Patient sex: M
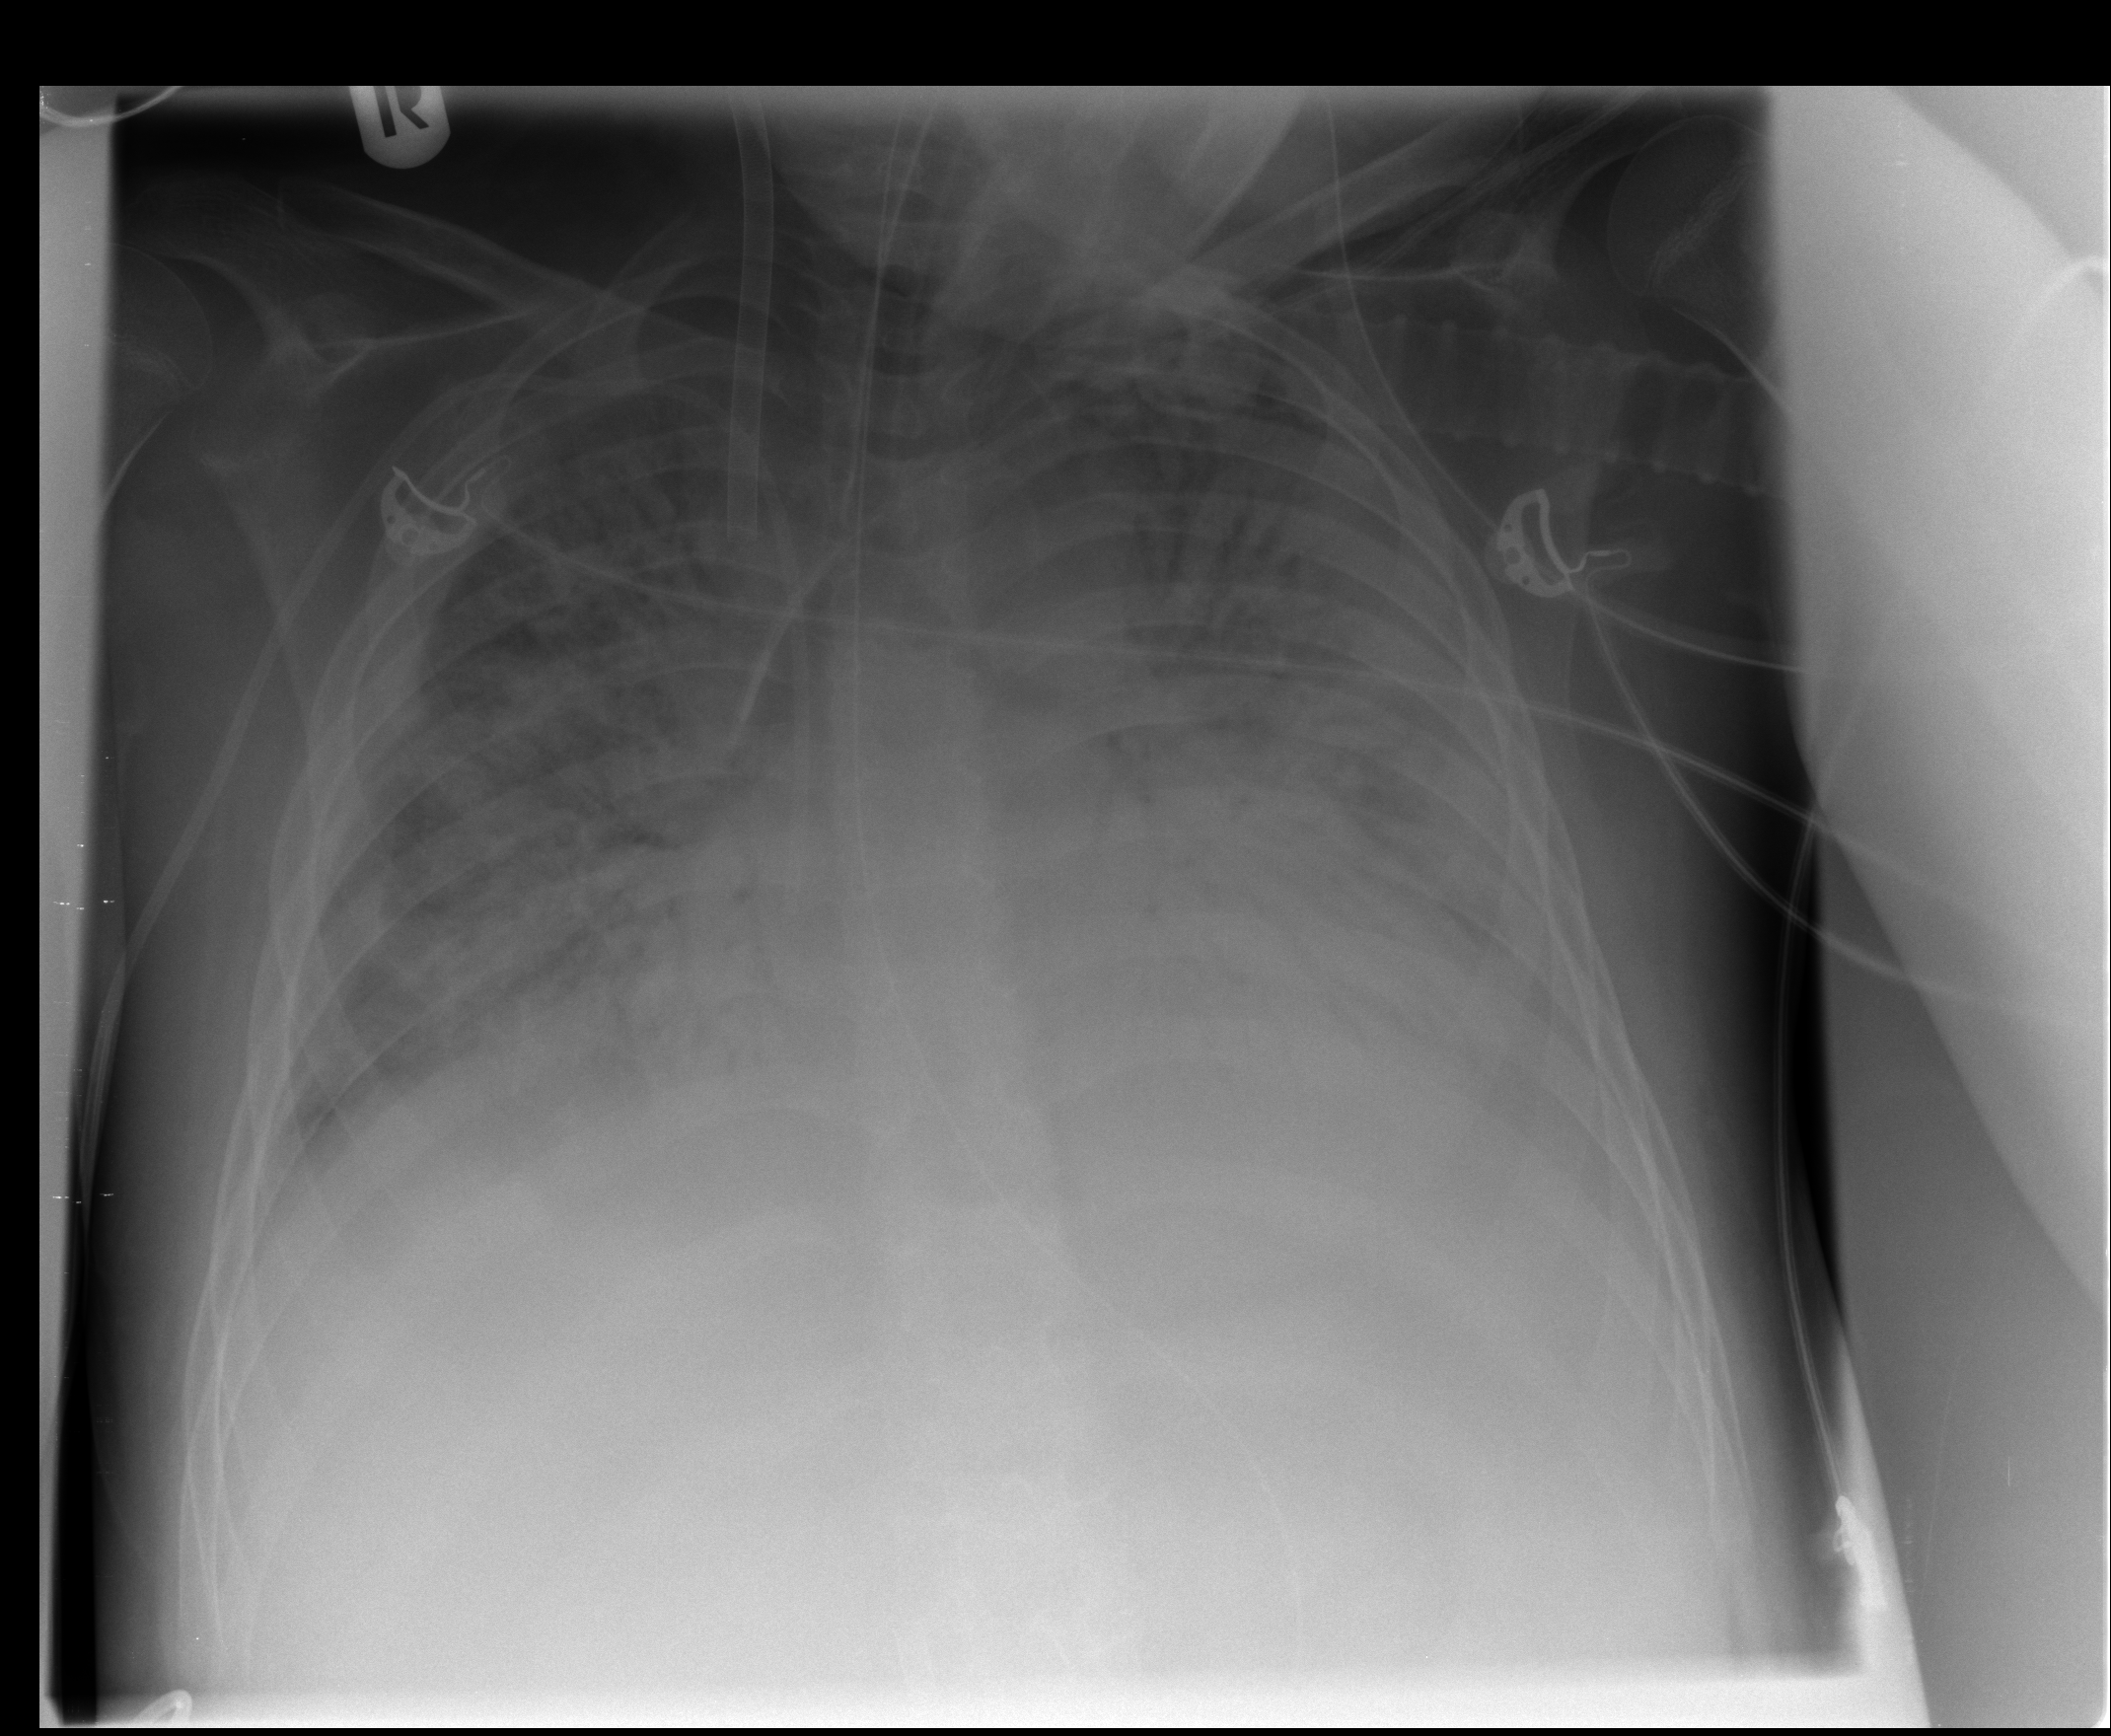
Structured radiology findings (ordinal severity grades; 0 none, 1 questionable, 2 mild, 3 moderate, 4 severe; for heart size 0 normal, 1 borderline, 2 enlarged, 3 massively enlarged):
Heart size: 2
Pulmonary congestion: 1
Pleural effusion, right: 1
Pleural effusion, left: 1
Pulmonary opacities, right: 3
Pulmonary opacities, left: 4
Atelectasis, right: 0
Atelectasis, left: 0